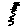
Label: zigzag